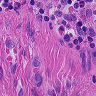
Metastatic tissue present: no